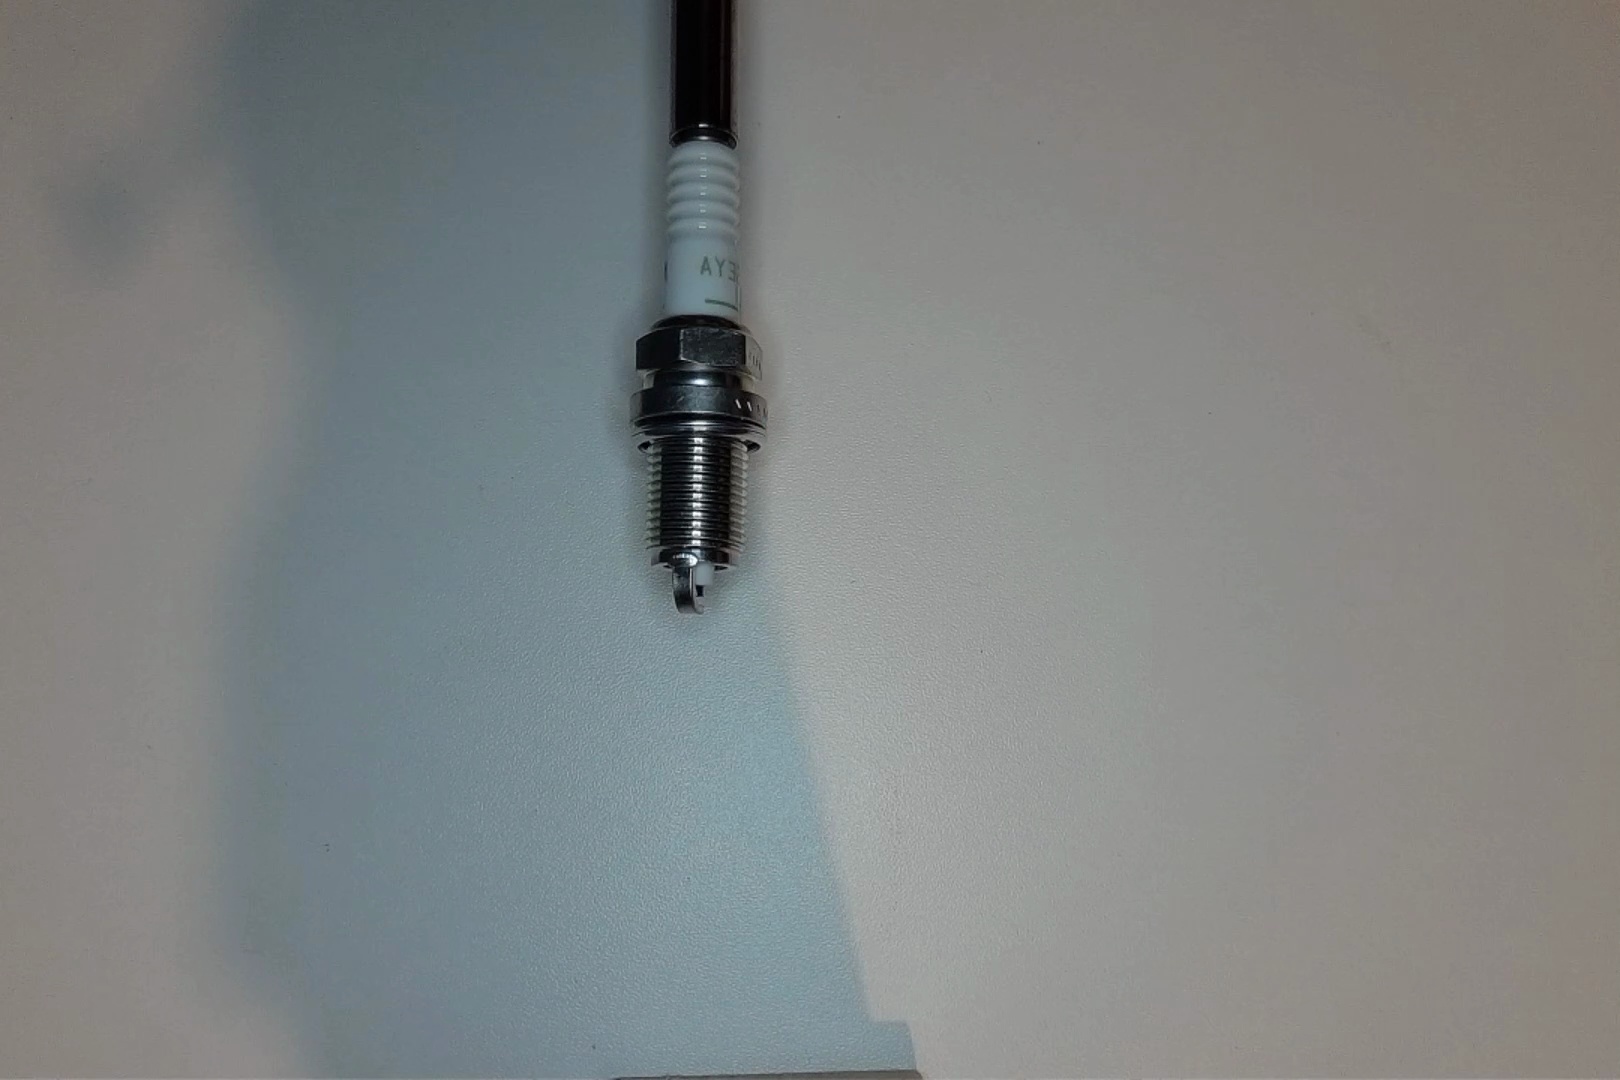
Label: no anomaly